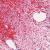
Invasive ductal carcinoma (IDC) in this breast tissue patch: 1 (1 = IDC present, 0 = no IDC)